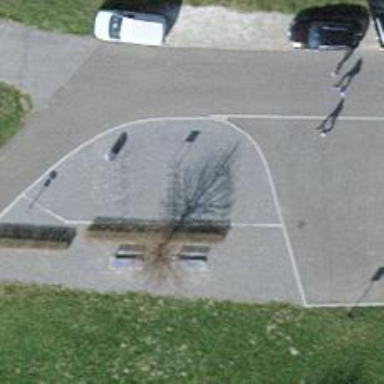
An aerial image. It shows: Bicycle parking area with stands.